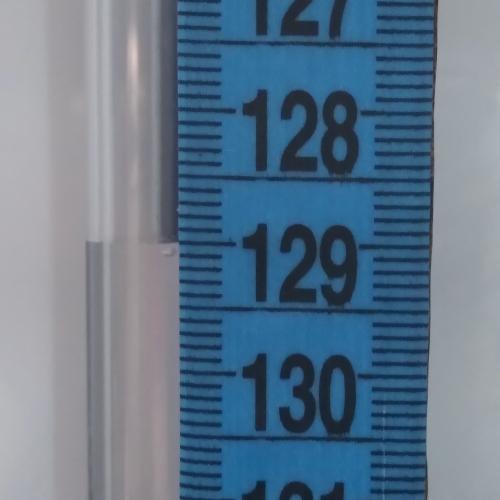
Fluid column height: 129.0 cm